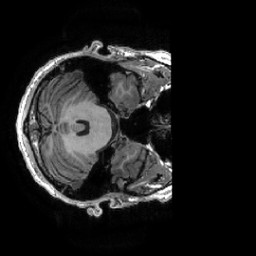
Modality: T1w
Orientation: axial
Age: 26
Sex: male
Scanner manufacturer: ge
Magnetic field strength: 3 T
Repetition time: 0.0073 s
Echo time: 0.003 s